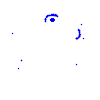
Particle: pion